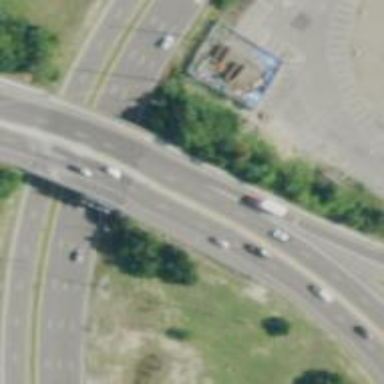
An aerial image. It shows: Asphalt surface bridge on trunk link highway.